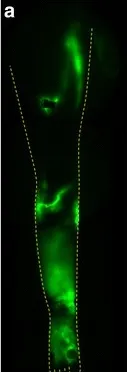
Montages of NIRFLI of the lower extremities of. The proband.
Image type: ophthalmic_imaging (oct)